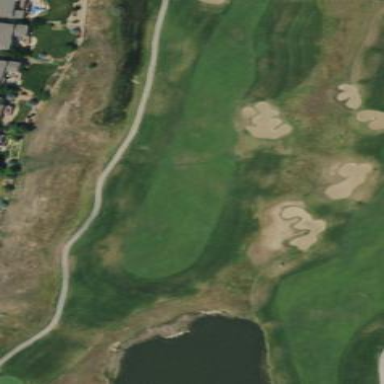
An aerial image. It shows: Area with grass used as rough in golf course.